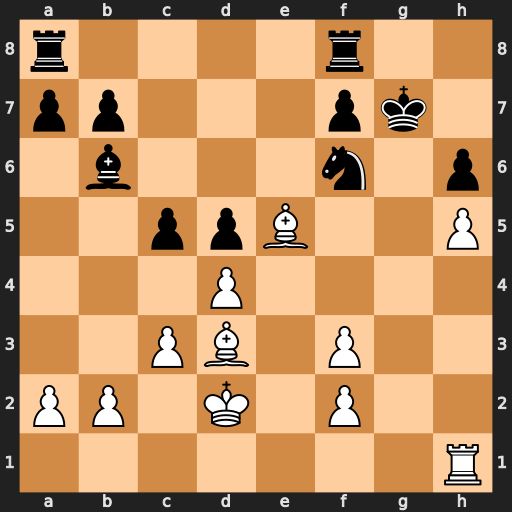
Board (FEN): r4r2/pp3pk1/1b3n1p/2ppB2P/3P4/2PB1P2/PP1K1P2/7R
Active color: w
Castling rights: -
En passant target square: -
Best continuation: Rg1+ Kh8 Bxf6#